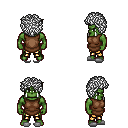
a pixel art fantasy rpg character, male body template, orc, green skin, brown tunic, gold greaves, white curly afro hairstyle, white slippers, four views (front, back, left, right), 2x2 character sprite sheet, small pixel art, hard edges, no anti-aliasing